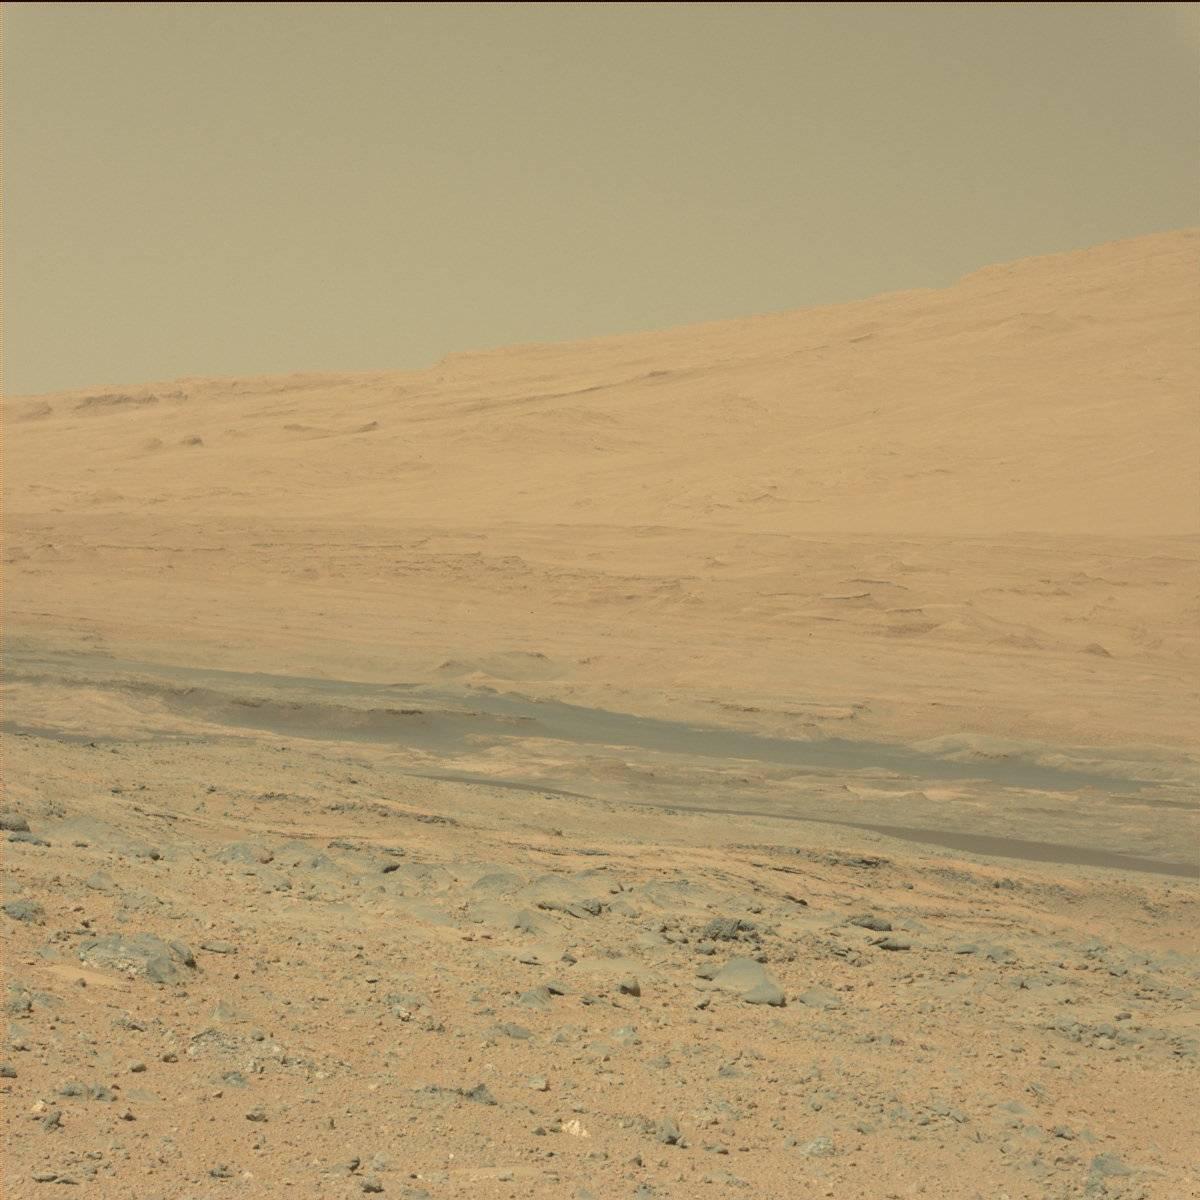
Terrain classes present: Bedrock, Ridge, Sand / Soil, Sky